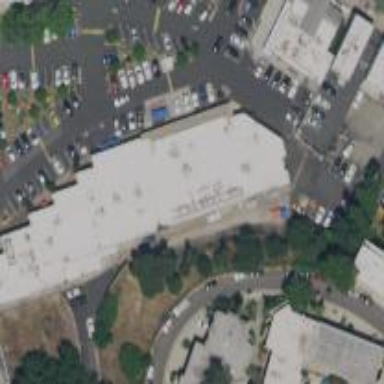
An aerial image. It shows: Retail building.